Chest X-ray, AP view. Patient: 21 years old, sex M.
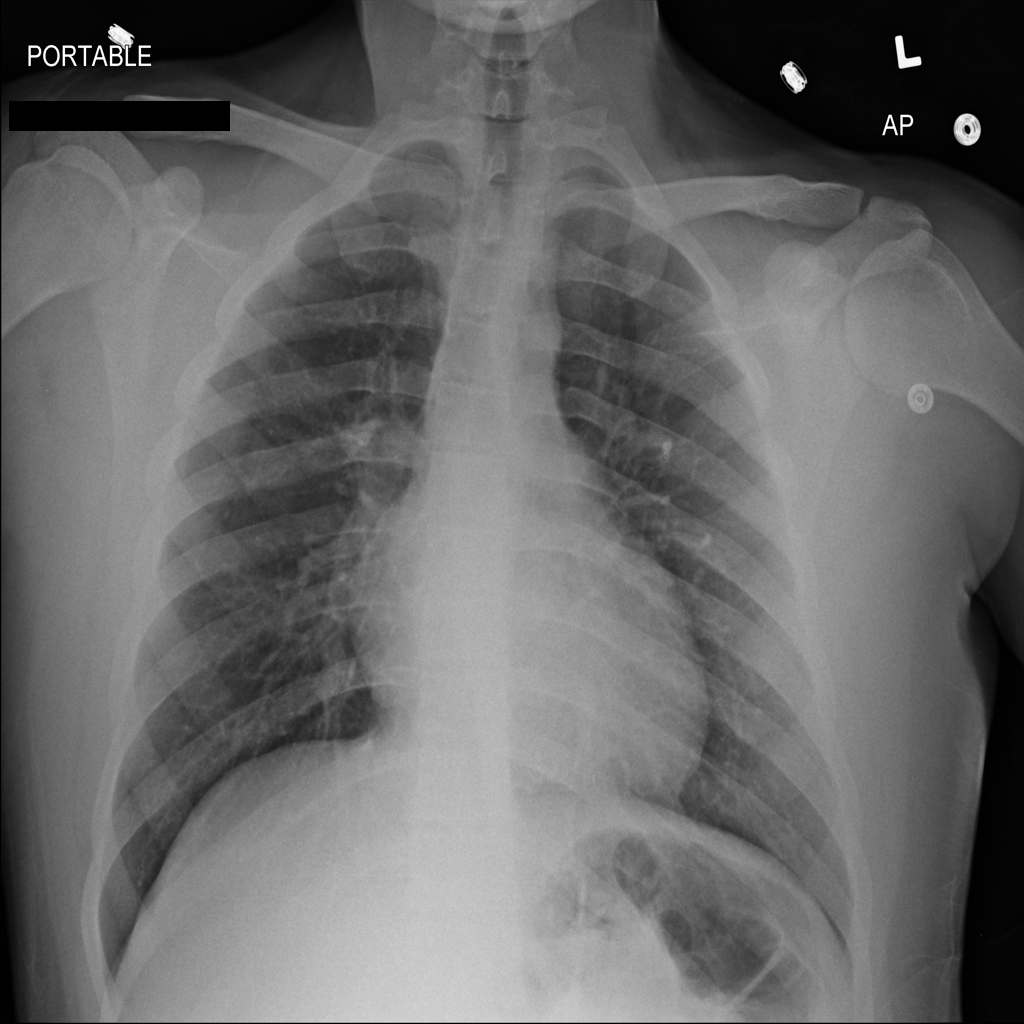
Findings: No Finding